Current action and preconditions to check: trajectory_clear

Your task: For each precondition in the list above, predict whether it will hold at this action.

Consider the current scene as observed from the mobile robot's camera, and analyze the predicted future states of all dynamic agents (e.g., people, animals, vehicles, or any moving entities) within the NEXT SECOND.

IMPORTANT: Only answer "very likely" if you are absolutely certain—based on strong, clear evidence—that a dynamic agent will violate the precondition in the predicted future state. Do NOT answer "very likely" for unlikely, ambiguous, or low-probability risks.

Ask yourself for each precondition: Is there a high probability, with clear and convincing evidence, that the predicted future states of any dynamic agent will interfere with the predicted future state of the currently executing action within the NEXT SECOND, causing that precondition to fail?

Assess the risk level based on these predictions. Use "likely" or "very likely" if motions create a clear risk of interference.

Use "neutral" or "improbable" if agents are nearby but their predicted paths are clearly diverging or non-conflicting.

Failure Risk Categories: "very improbable", "improbable", "neutral", "likely", "very likely"

Answer Format: Output ONLY the probability_of_failure value from these categories: "very improbable", "improbable", "neutral", "likely", "very likely"

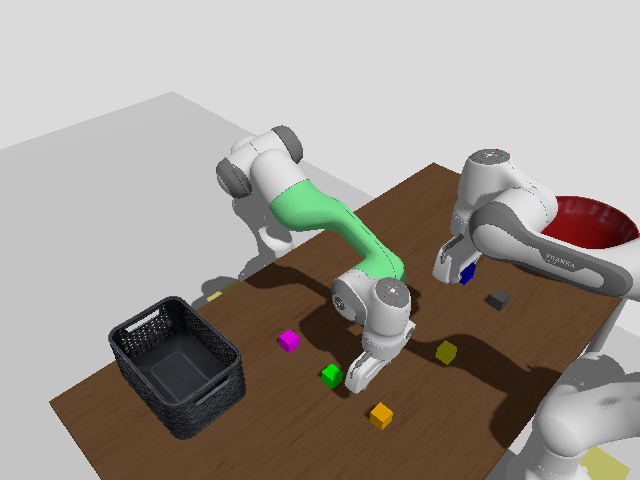

Answer: improbable